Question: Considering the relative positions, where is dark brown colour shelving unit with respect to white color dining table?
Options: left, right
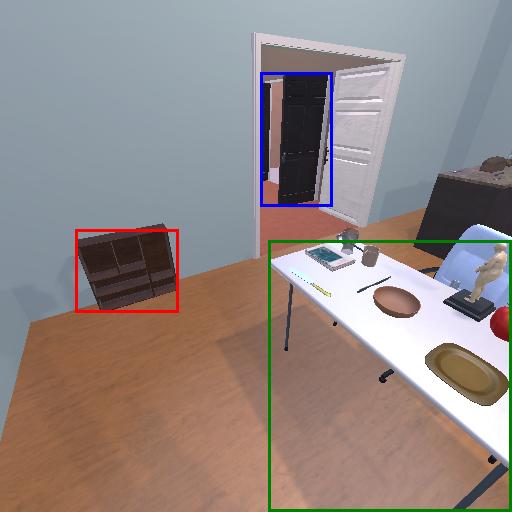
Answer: left